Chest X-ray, PA view. Patient: 38 years old, sex F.
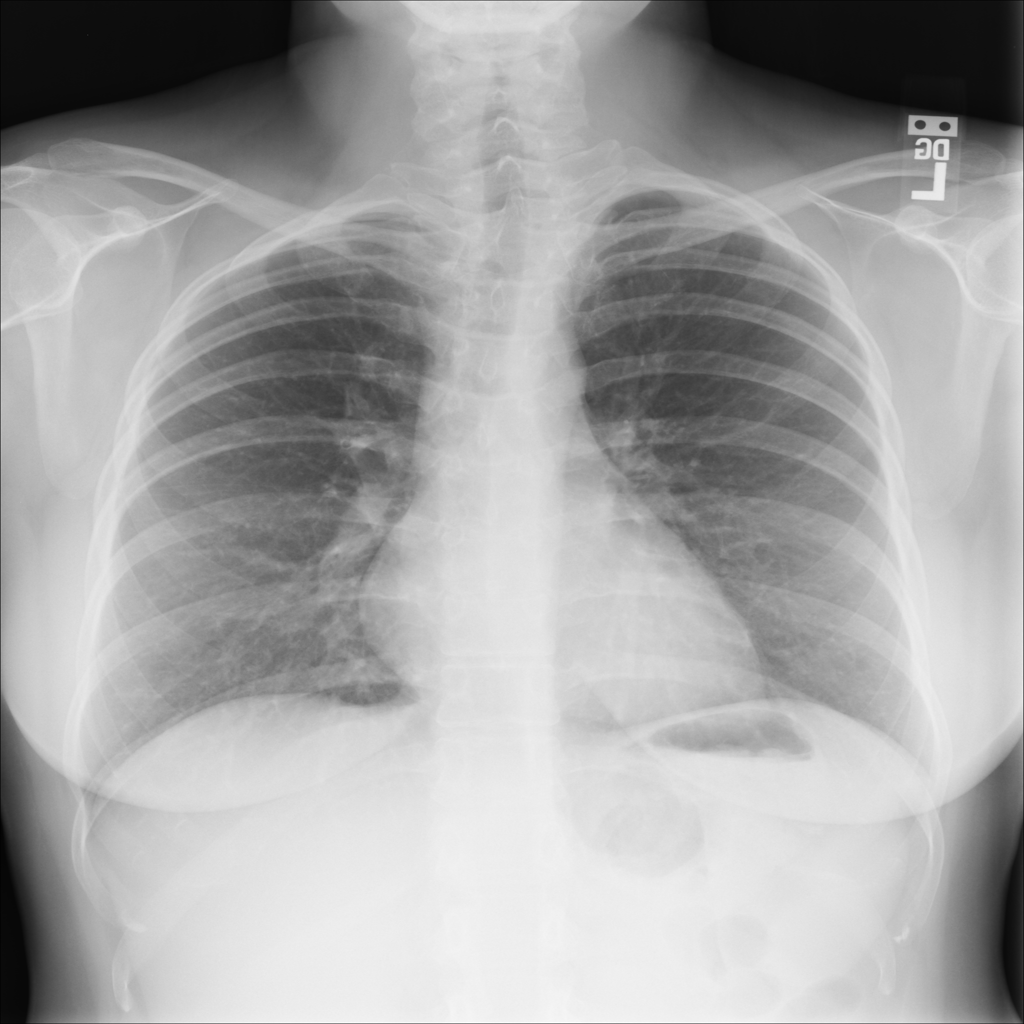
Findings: No Finding